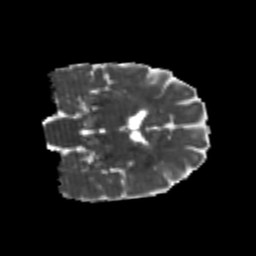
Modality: MD
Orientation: coronal
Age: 23
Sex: female
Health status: healthy
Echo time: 0.074 s